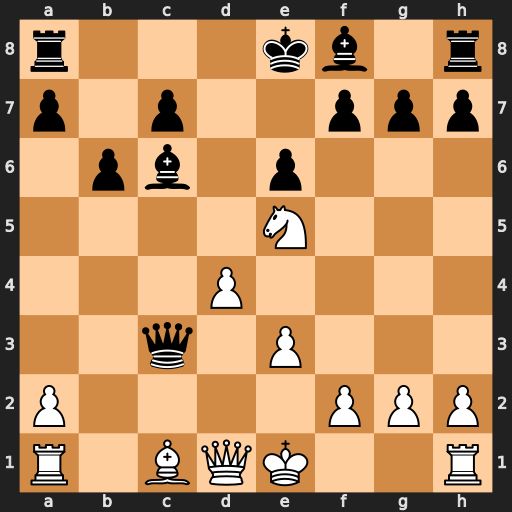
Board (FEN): r3kb1r/p1p2ppp/1pb1p3/4N3/3P4/2q1P3/P4PPP/R1BQK2R
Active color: w
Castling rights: KQkq
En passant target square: -
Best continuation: Bd2 Qxa1 Qxa1